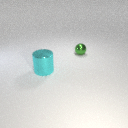
large cyan metal cylinder to the left of small green metal sphere